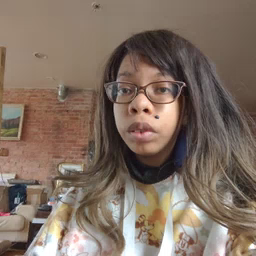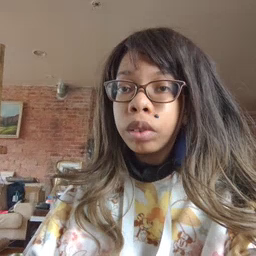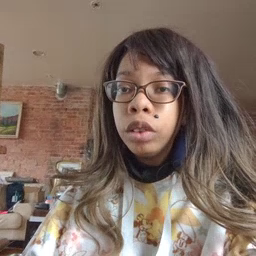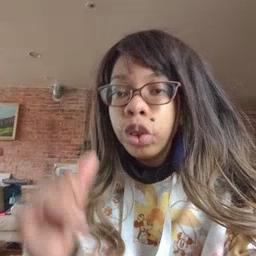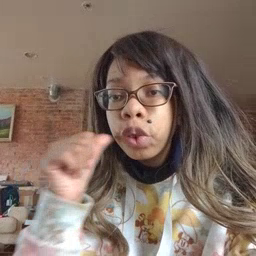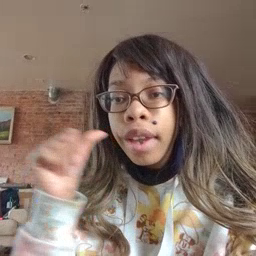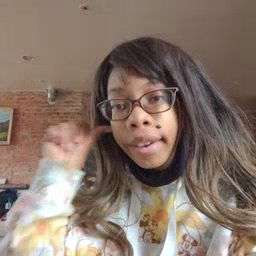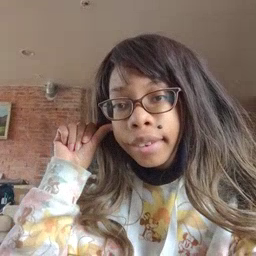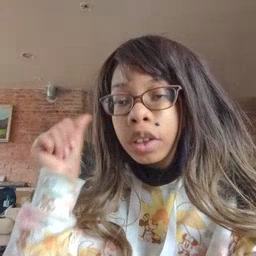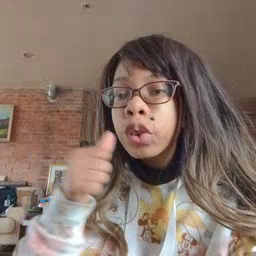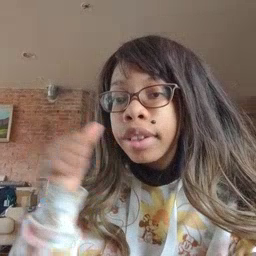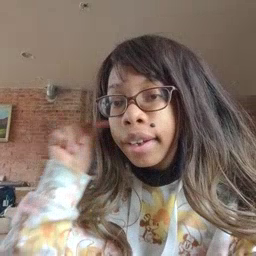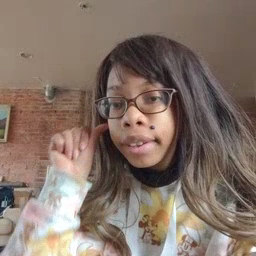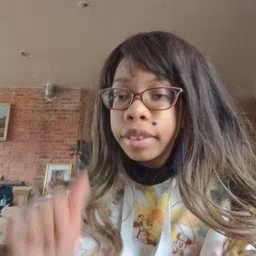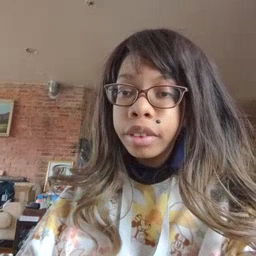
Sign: yesterday